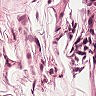
Metastatic tissue present: no